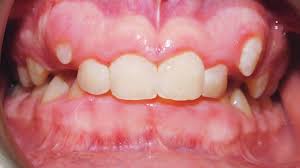
Condition: hypodontia